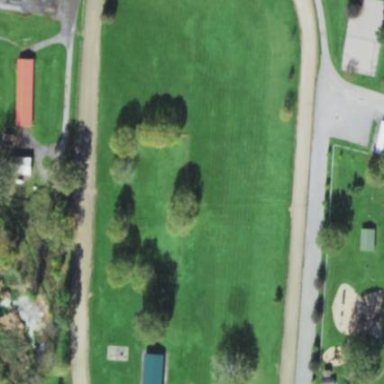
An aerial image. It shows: Track designed for horse racing in leisure land setting.